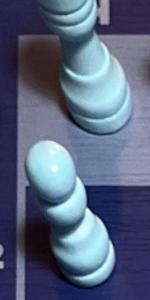
Label: Pawn_White